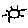
Label: sun